Question: I defined a custom function and saved a list of values into shoreline variable. I am certain there is variable in this variable because I tried print(shoreline) and I was able to get a list of values.
This for loop will loop through 'folders' and give shoreline a different list every time.
Now if I try the code below, the output plot is empty. The weird thing is I was able to get correct title, and the title was derived from value. But the value argument was somehow not passed into plot.
It's not problem of plt.show() because the plot is shown in the output window but it doesn't contain any data.

The correct plot I was expecting is something like this (using different data) <URL>
Can some one help me solve this?
'''
from production import get_volume
for args in folders:
shoreline = get_volume(args)
import seaborn as sns
import matplotlib.pyplot as plt
import statistics
median = statistics.median(shoreline)
sns.set_style("ticks")
ax1=sns.distplot(shoreline, bins=70, color="#1B87C0",
kde_kws={"color": "k", "lw": 0.7, "alpha":0.8, "label": "KDE"},)
ax1.set(xlabel = 'Elevation (m)', ylabel='Kernel density')
ax1.set_title('Shoreline elevation distribution
'+ args.stem+'
Median = '+str(median))
plt.legend(frameon=False, loc='upper left')
figname = str(figure_path/ 'Shoreline_{}.png'.format(args.stem))
plt.savefig(figname, dpi = 300, bbox_inches='tight')
'''
**EDIT: Matplotlib's autoscale did not work somehow, my data has a range from 81-100 and the axis goes all the way to 1e6, that's why the plot seems to be empty. **
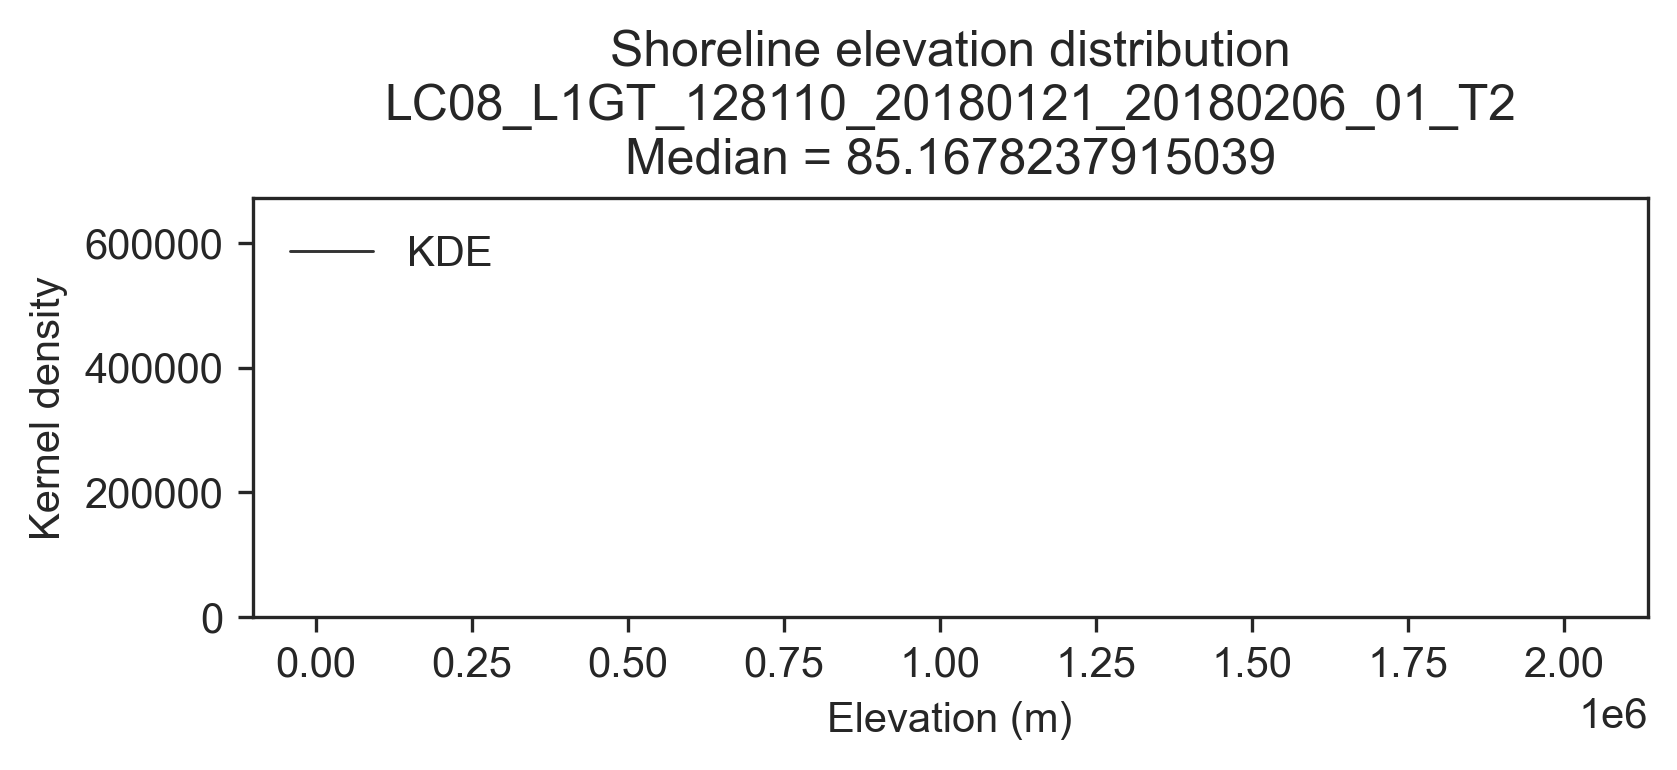
Answer: The question is answered in the one of the comments, Matplotlib's autoscale did not work somehow, my data has a range from 81-100 and the axis goes all the way to 1e6, that's why the plot seems to be empty. After adjust adjust xlim, the plot started to show up correctly.